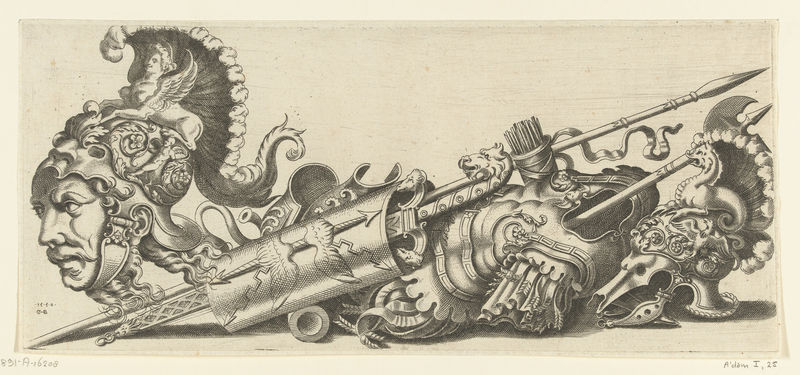
Titel: Fries met wapentrofee
Standort: Amsterdam
Institution: Rijksmuseum
Schlagwörter: flügel, kopf, weiß, grau, schwarz, zeichnung, bart, augen, federn, gesicht, federbusch, vergilbt, lanze, schild, druck, markant, waffen, waffe, helm, rüstung, römer, brustpanzer, totenkopf, speer, köcher, pfeil, drachen, feil, pfeile